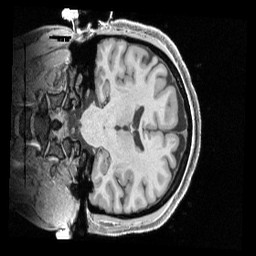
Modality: T1w
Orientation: coronal
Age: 29
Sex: female
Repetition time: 2.4 s
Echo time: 0.00222 s